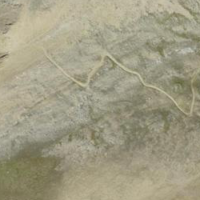
EUNIS habitat code: 48
Species observed at this site:
Coloeus monedula
Montifringilla nivalis
Oenanthe oenanthe
Gypaetus barbatus
Aquila chrysaetos